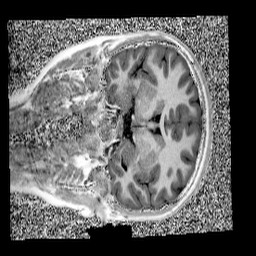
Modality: UNIT1
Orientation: coronal
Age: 11
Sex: female
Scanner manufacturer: siemens
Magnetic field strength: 3 T
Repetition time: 4 s
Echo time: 0.00299 s